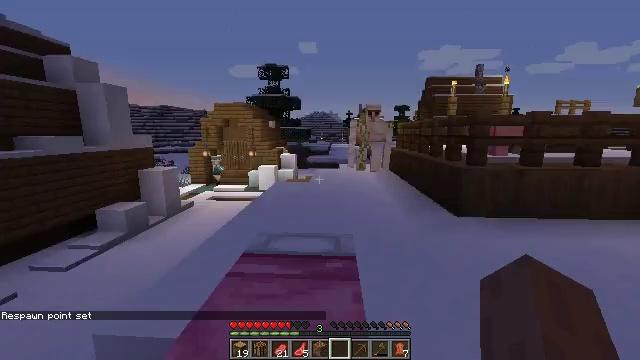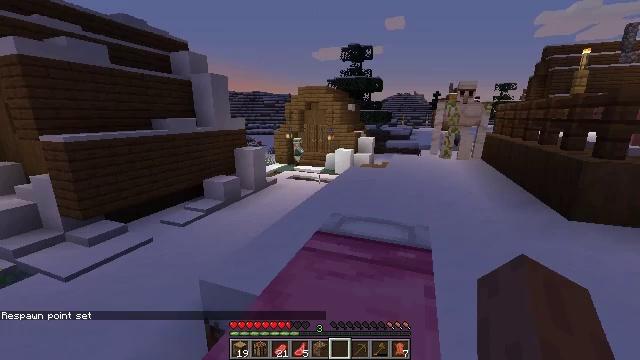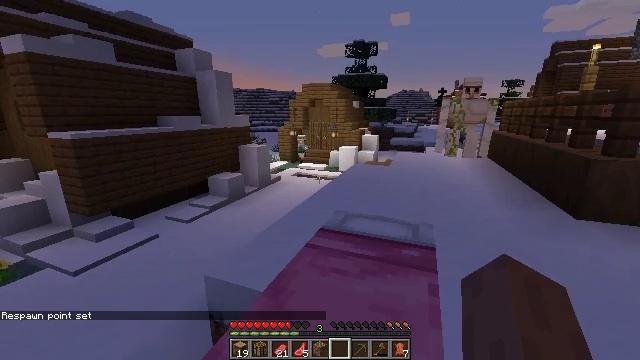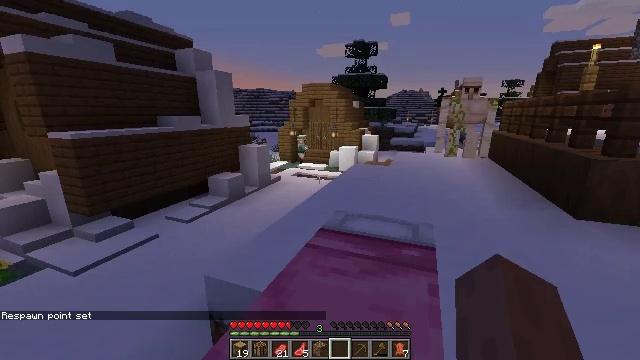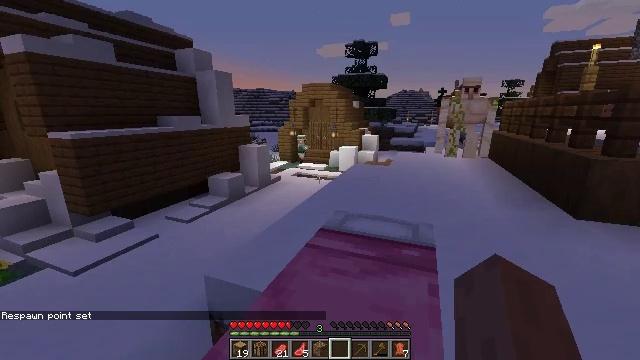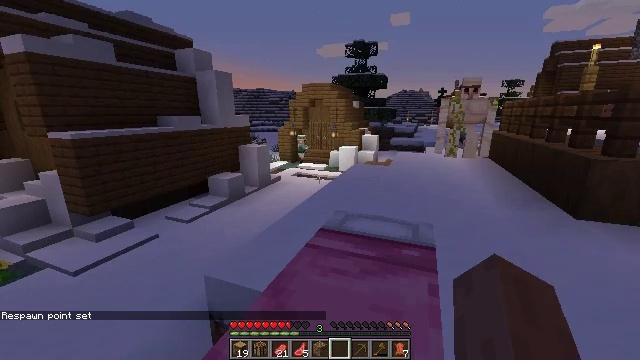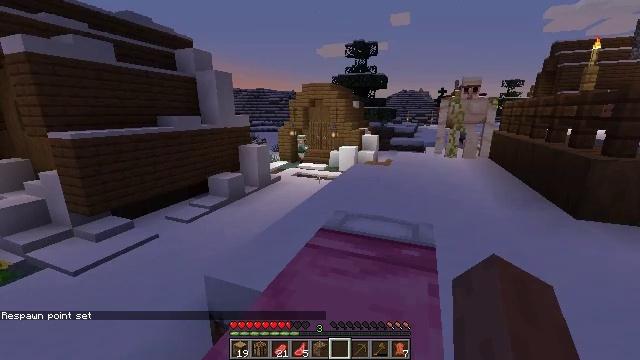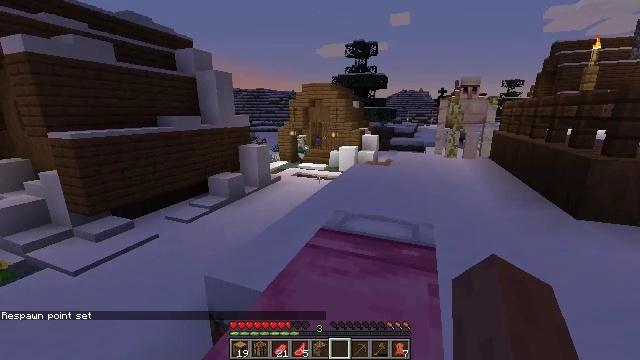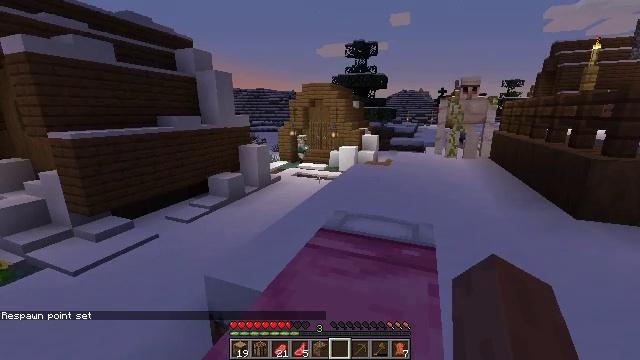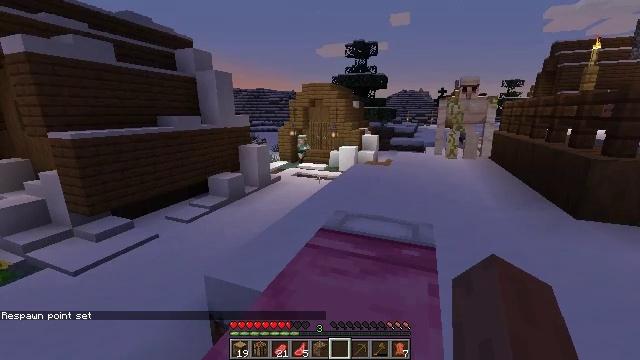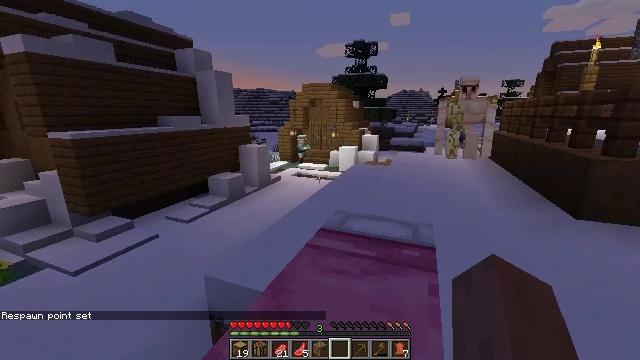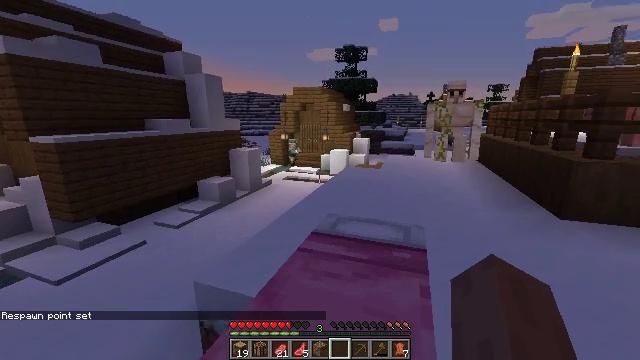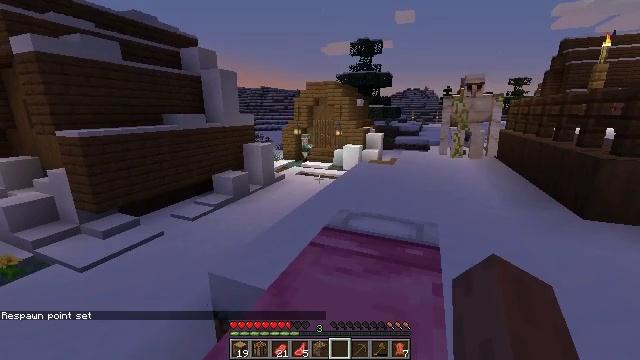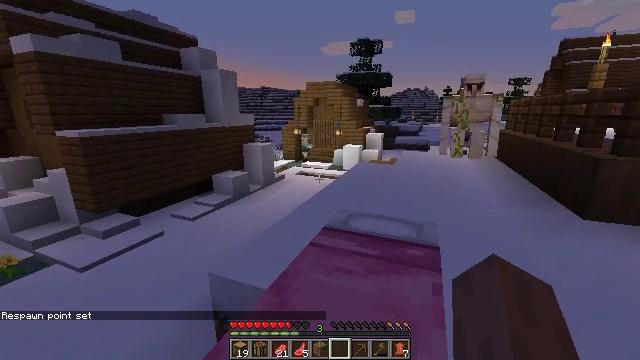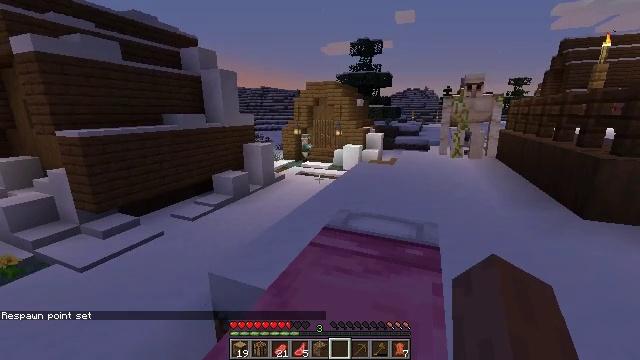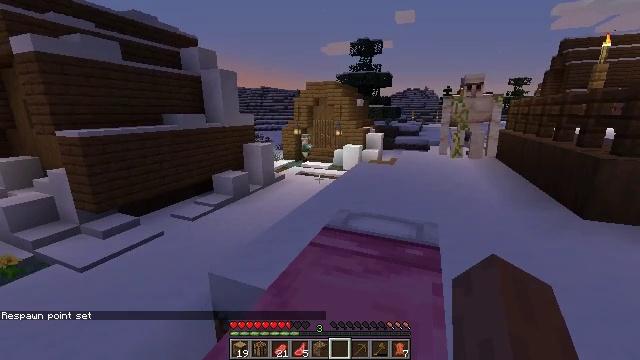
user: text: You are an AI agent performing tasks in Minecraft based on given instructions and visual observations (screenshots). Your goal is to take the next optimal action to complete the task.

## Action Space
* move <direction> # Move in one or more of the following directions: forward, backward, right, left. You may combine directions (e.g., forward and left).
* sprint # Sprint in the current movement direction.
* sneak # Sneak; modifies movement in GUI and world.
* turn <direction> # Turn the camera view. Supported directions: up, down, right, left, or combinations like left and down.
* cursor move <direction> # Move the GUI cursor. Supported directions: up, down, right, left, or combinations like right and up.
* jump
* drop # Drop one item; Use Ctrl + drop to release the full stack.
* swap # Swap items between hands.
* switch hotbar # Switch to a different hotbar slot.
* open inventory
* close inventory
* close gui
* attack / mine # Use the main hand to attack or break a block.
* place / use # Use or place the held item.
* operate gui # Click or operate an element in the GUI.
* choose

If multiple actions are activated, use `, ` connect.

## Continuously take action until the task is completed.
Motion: motion action
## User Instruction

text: Dismantle the pink bed.
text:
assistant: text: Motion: turn left and down
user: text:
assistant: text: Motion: no_op
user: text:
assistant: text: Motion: no_op
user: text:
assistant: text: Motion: no_op
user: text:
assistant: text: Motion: no_op
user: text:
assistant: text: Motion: no_op
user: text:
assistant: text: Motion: no_op
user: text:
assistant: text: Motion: no_op
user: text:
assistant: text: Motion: no_op
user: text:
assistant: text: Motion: no_op
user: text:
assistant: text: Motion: turn right
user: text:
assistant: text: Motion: turn left and down
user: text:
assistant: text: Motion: no_op
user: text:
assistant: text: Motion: no_op
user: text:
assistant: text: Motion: no_op
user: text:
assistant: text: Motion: no_op
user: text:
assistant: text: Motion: no_op
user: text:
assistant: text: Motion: no_op
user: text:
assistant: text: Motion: turn down
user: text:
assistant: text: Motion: turn left and down
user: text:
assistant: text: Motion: turn left and down
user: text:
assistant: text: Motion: turn left
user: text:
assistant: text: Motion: no_op
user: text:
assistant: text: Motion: no_op
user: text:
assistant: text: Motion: no_op
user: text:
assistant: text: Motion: no_op
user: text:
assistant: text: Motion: no_op
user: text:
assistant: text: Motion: no_op
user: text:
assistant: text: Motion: no_op
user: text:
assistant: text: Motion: no_op